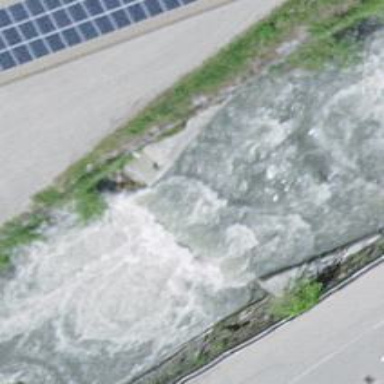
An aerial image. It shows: Weir in waterway.